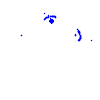
Particle: proton